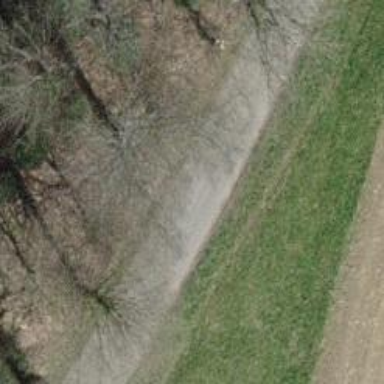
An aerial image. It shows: Well-maintained track road with grade 1 tracktype.